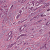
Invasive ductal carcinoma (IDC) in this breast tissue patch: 1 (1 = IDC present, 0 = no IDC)